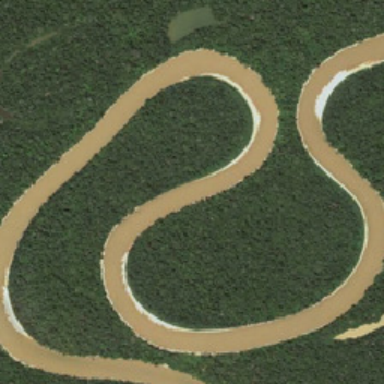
The twisted river is across the jungle .